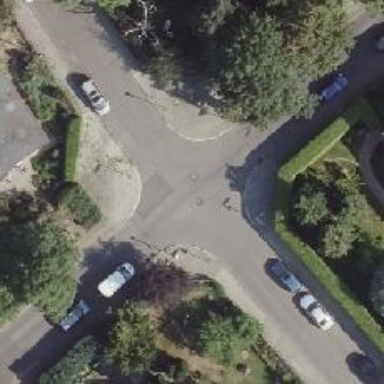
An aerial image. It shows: Smooth asphalt road in residential area.